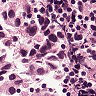
Metastatic tissue present: yes